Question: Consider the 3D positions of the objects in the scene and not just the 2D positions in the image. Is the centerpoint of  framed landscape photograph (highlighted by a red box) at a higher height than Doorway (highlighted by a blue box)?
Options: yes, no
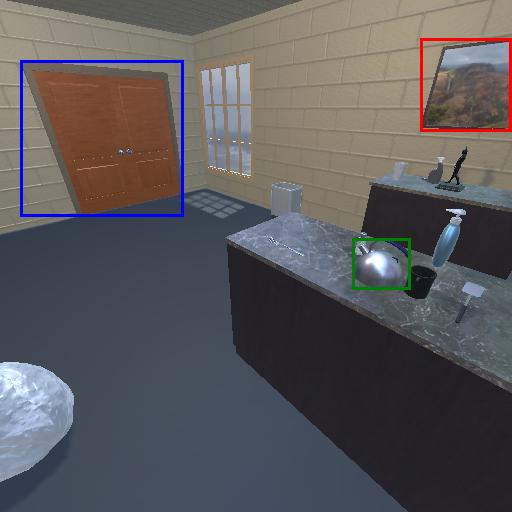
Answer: yes